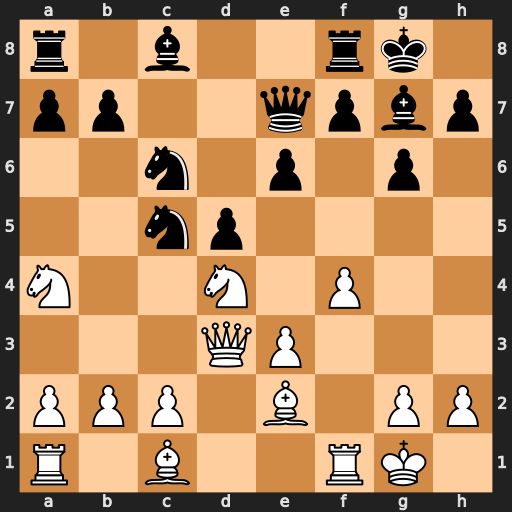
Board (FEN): r1b2rk1/pp2qpbp/2n1p1p1/2np4/N2N1P2/3QP3/PPP1B1PP/R1B2RK1
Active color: w
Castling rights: -
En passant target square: -
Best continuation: Nxc6 bxc6 Qa3